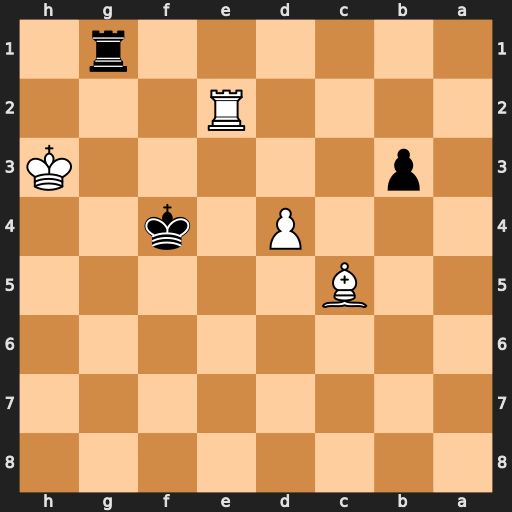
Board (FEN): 8/8/8/2B5/3P1k2/1p5K/4R3/6r1
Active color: b
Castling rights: -
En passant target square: -
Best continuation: Kf3 Rh2 Rg7 Rf2+ Kxf2